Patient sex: M
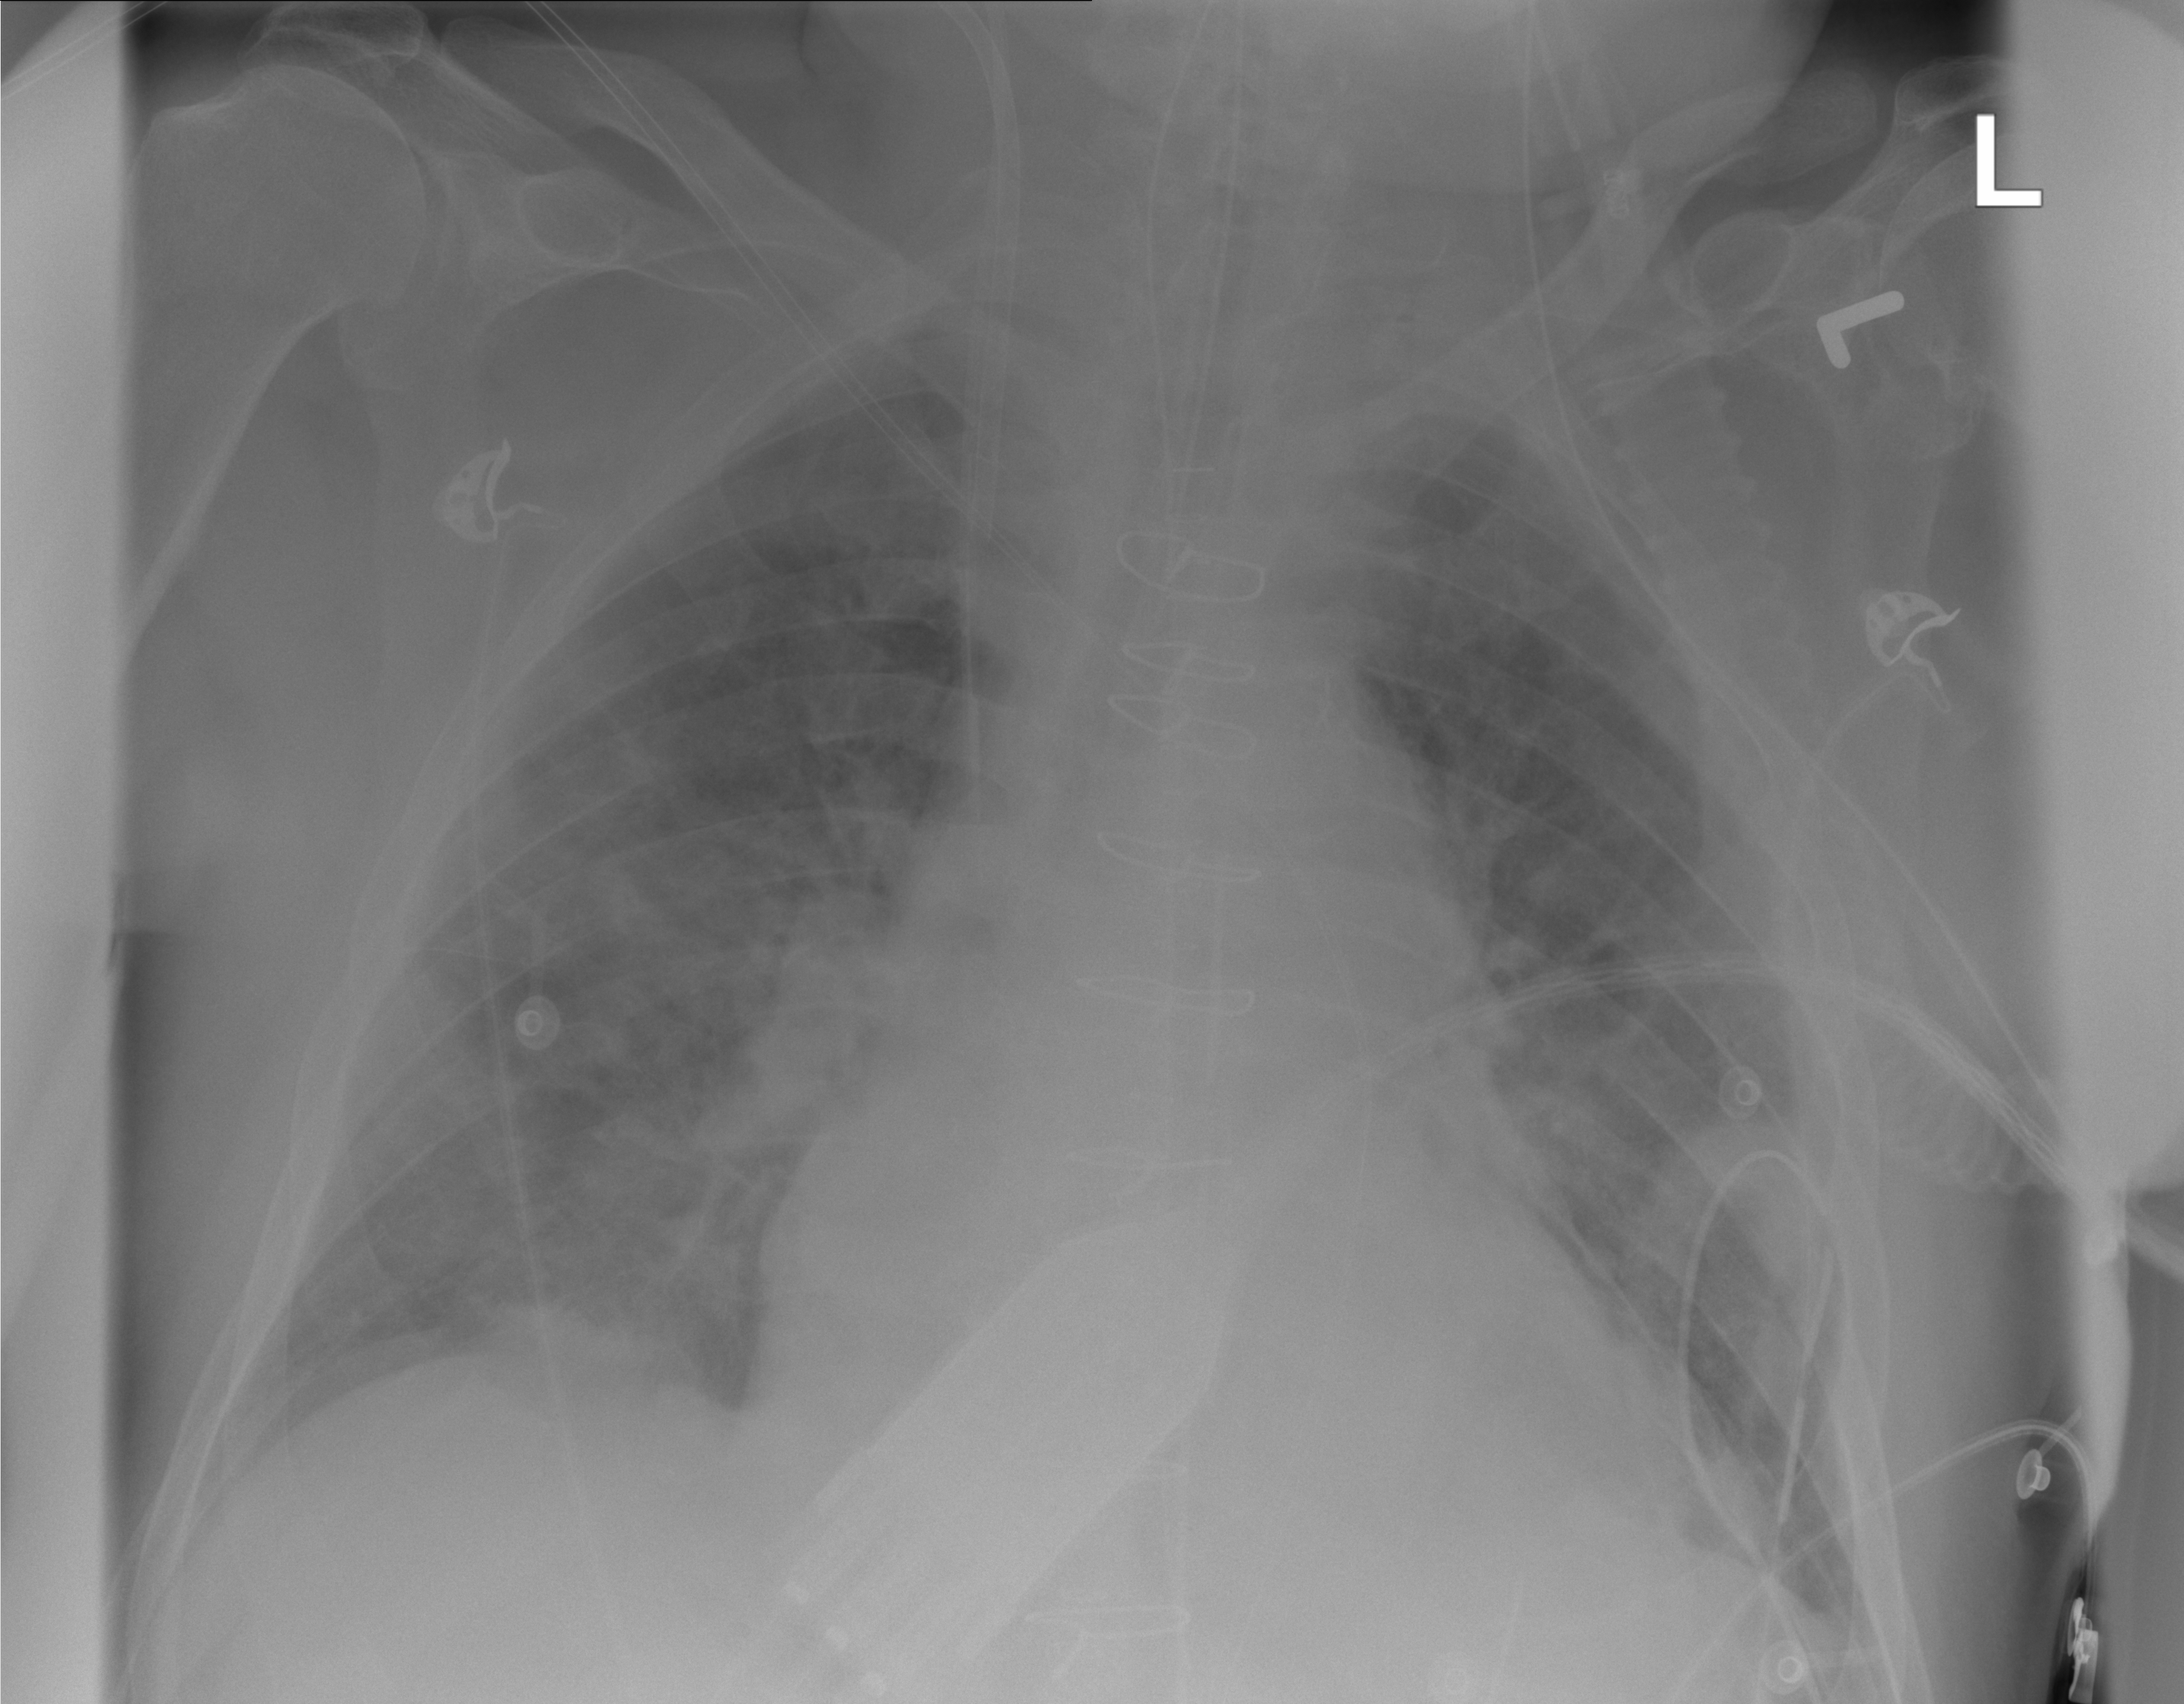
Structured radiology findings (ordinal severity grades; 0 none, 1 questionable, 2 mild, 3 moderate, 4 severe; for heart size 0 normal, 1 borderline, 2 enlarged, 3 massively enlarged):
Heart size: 1
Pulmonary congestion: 0
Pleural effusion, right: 0
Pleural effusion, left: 0
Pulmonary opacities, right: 0
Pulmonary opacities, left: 0
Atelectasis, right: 2
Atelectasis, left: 0